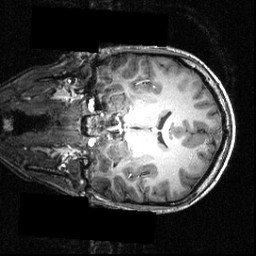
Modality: T1w
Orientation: coronal
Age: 16
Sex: male
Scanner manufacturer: siemens
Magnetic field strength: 3.951 T
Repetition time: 1.5 s
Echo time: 0.00335 s